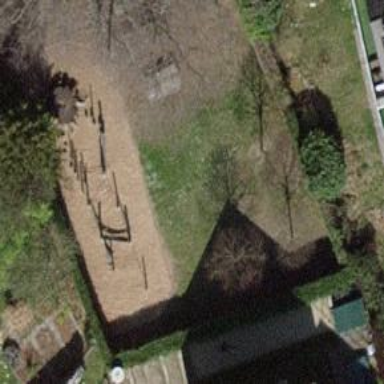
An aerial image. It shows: Picnic table located in leisure land area.